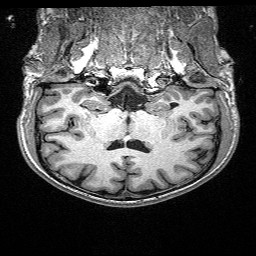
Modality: T1w
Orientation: sagittal
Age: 30
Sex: male
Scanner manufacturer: siemens
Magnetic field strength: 3 T
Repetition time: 2.4 s
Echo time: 0.03 s